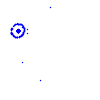
Particle: kaon